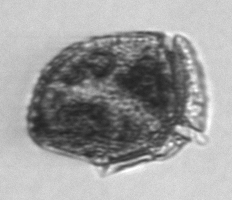
Label: Dinophysis_norvegica